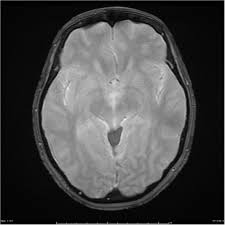
Label: notumor